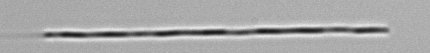
Label: Leptocylindrus